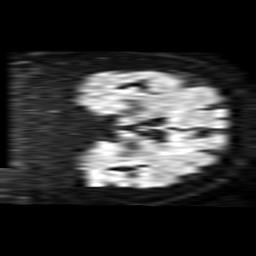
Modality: TRACE
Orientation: coronal
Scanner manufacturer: philips
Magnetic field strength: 1.5 T
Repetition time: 3.882 s
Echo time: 0.09873 s